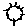
Label: sun